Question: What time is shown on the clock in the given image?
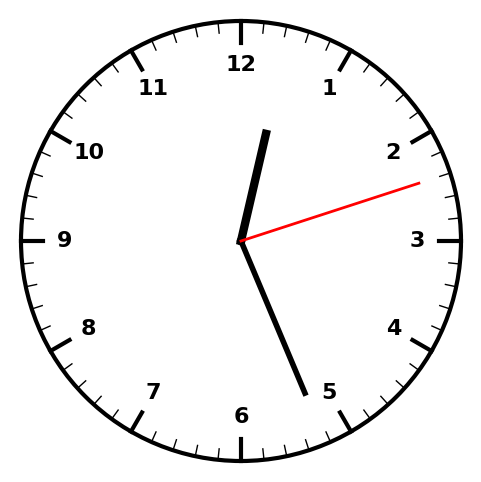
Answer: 12:26:12